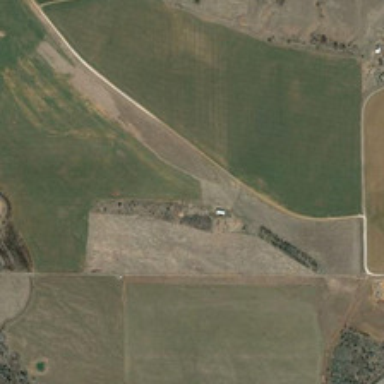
Several pieces of farmland s are together .